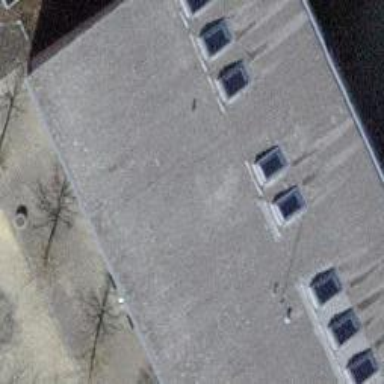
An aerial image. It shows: School building.